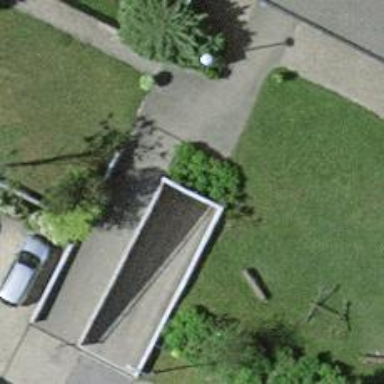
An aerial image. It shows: Parking entrance.